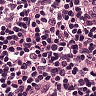
Metastatic tissue present: no